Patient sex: M
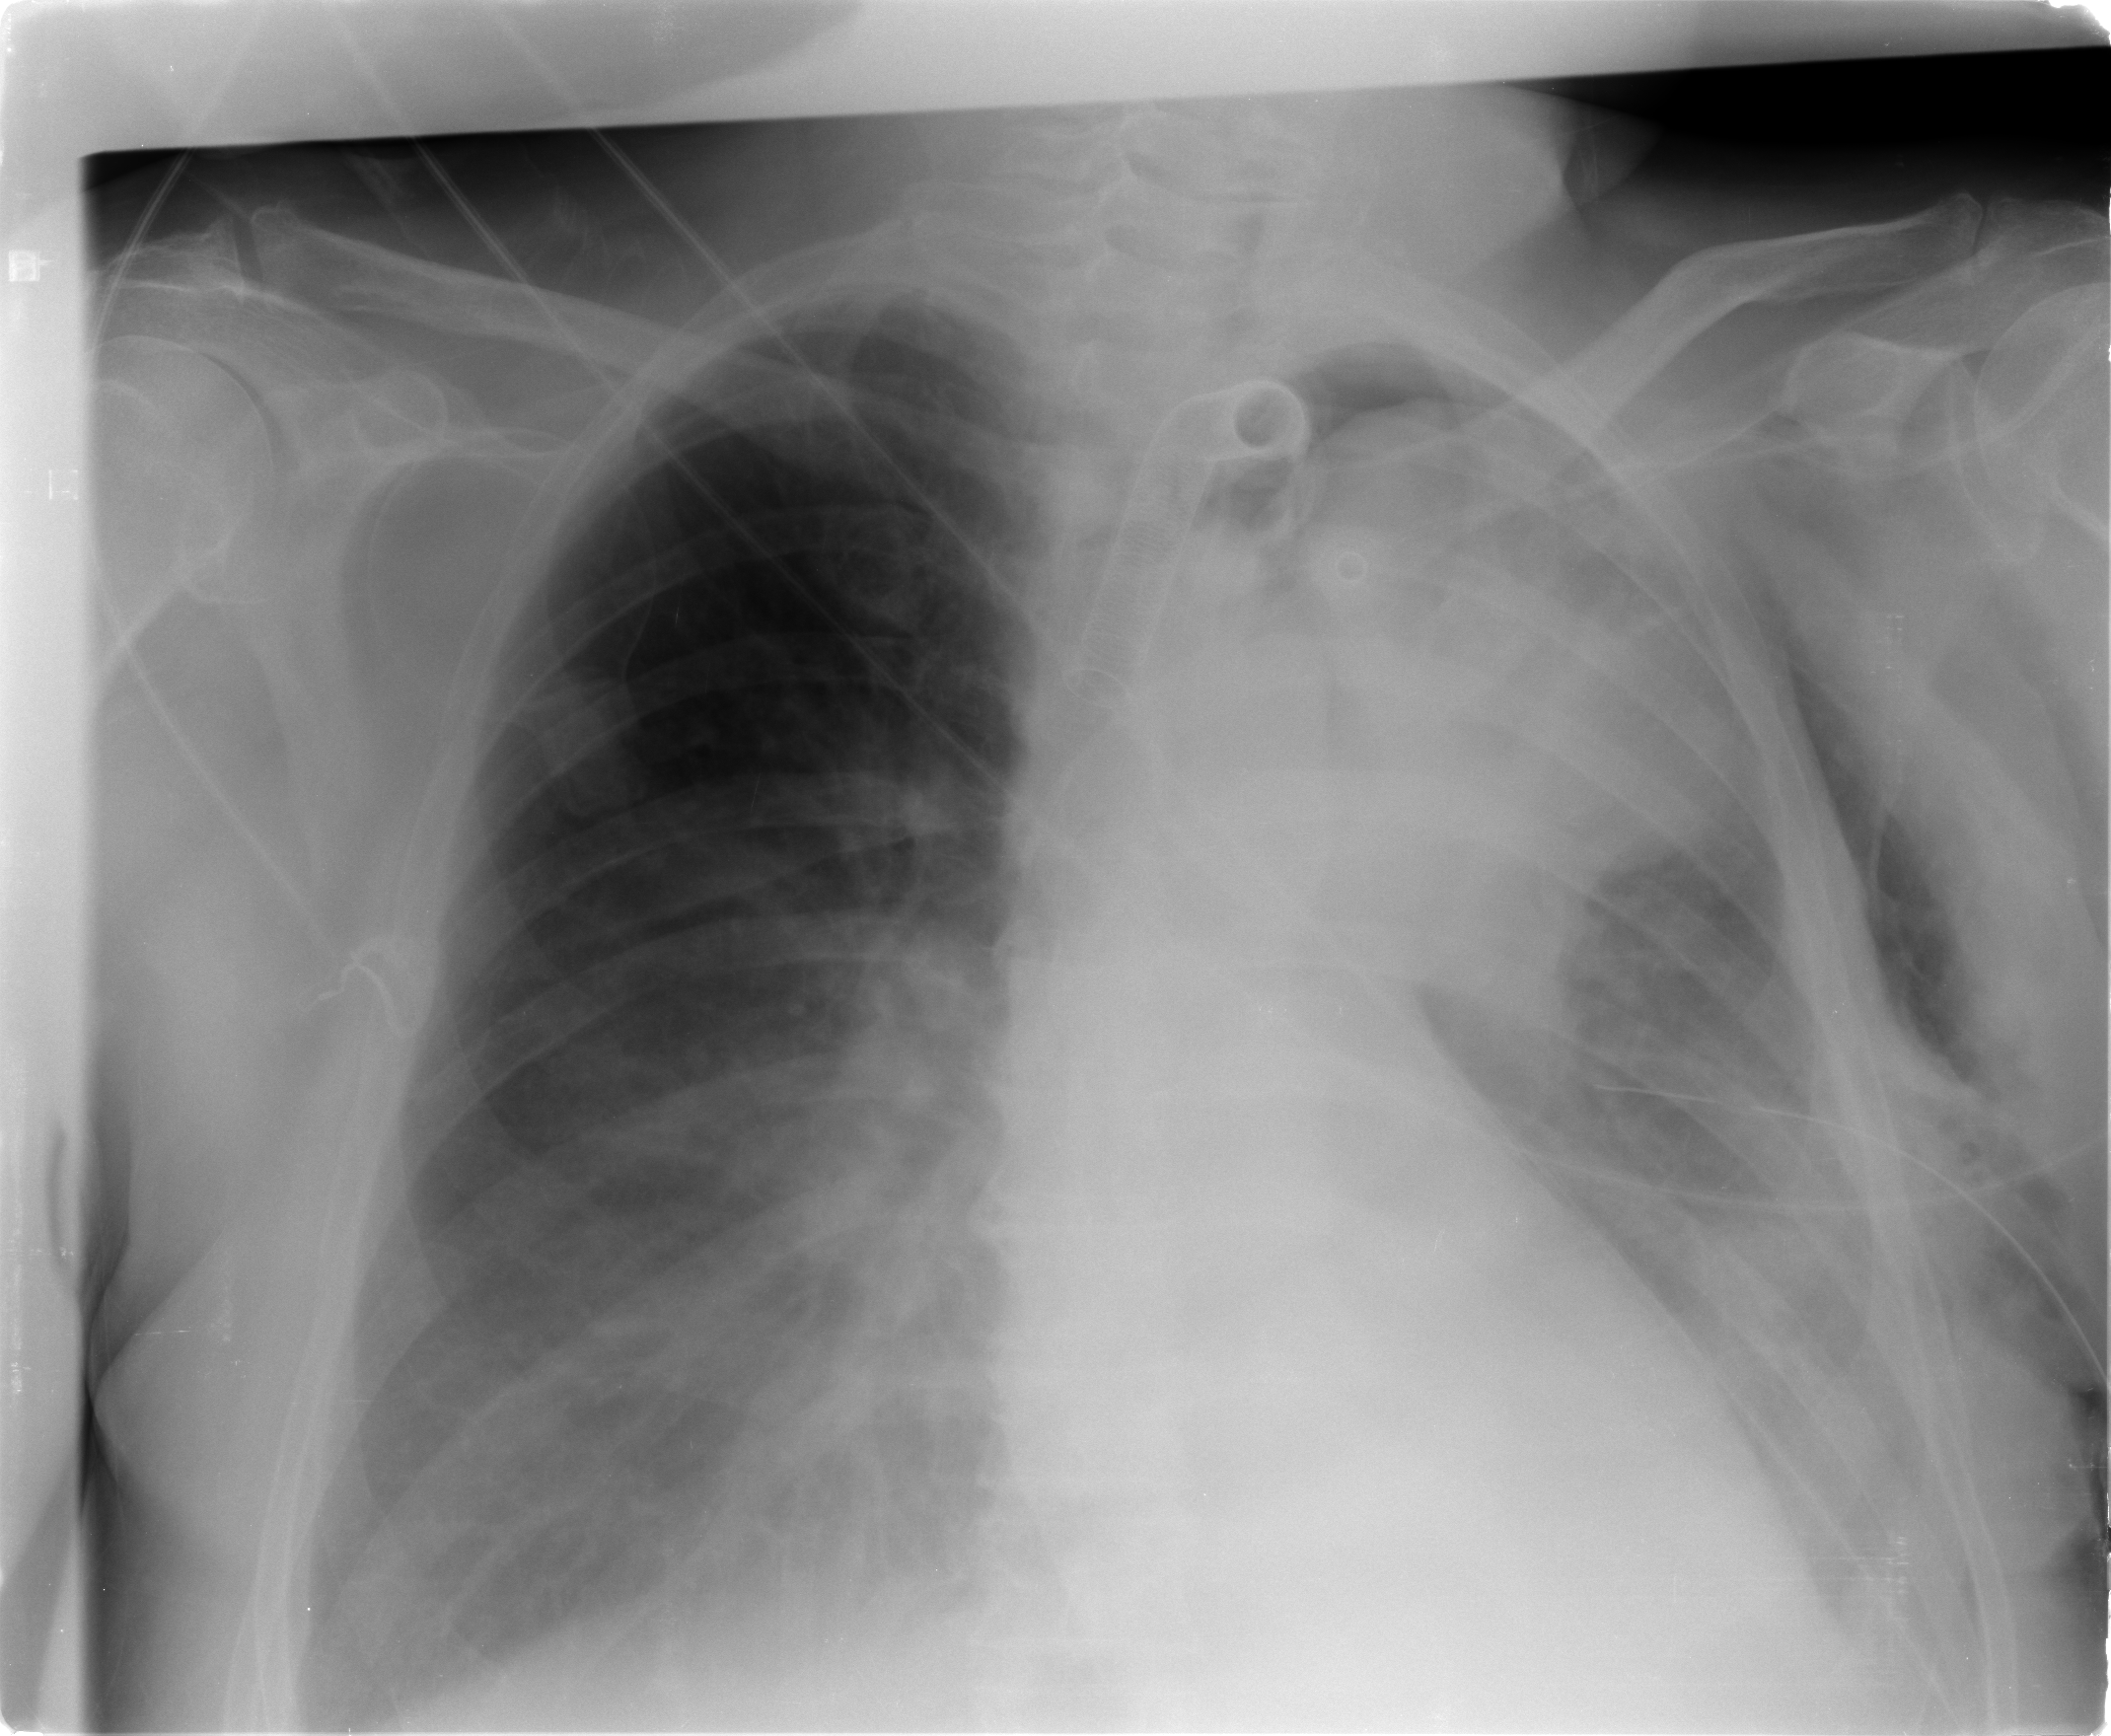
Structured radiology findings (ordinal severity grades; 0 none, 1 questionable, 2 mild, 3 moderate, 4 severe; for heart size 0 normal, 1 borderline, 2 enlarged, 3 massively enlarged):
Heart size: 1
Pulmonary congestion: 0
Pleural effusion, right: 2
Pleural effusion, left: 2
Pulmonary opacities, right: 0
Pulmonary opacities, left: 0
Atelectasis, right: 2
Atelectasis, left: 3